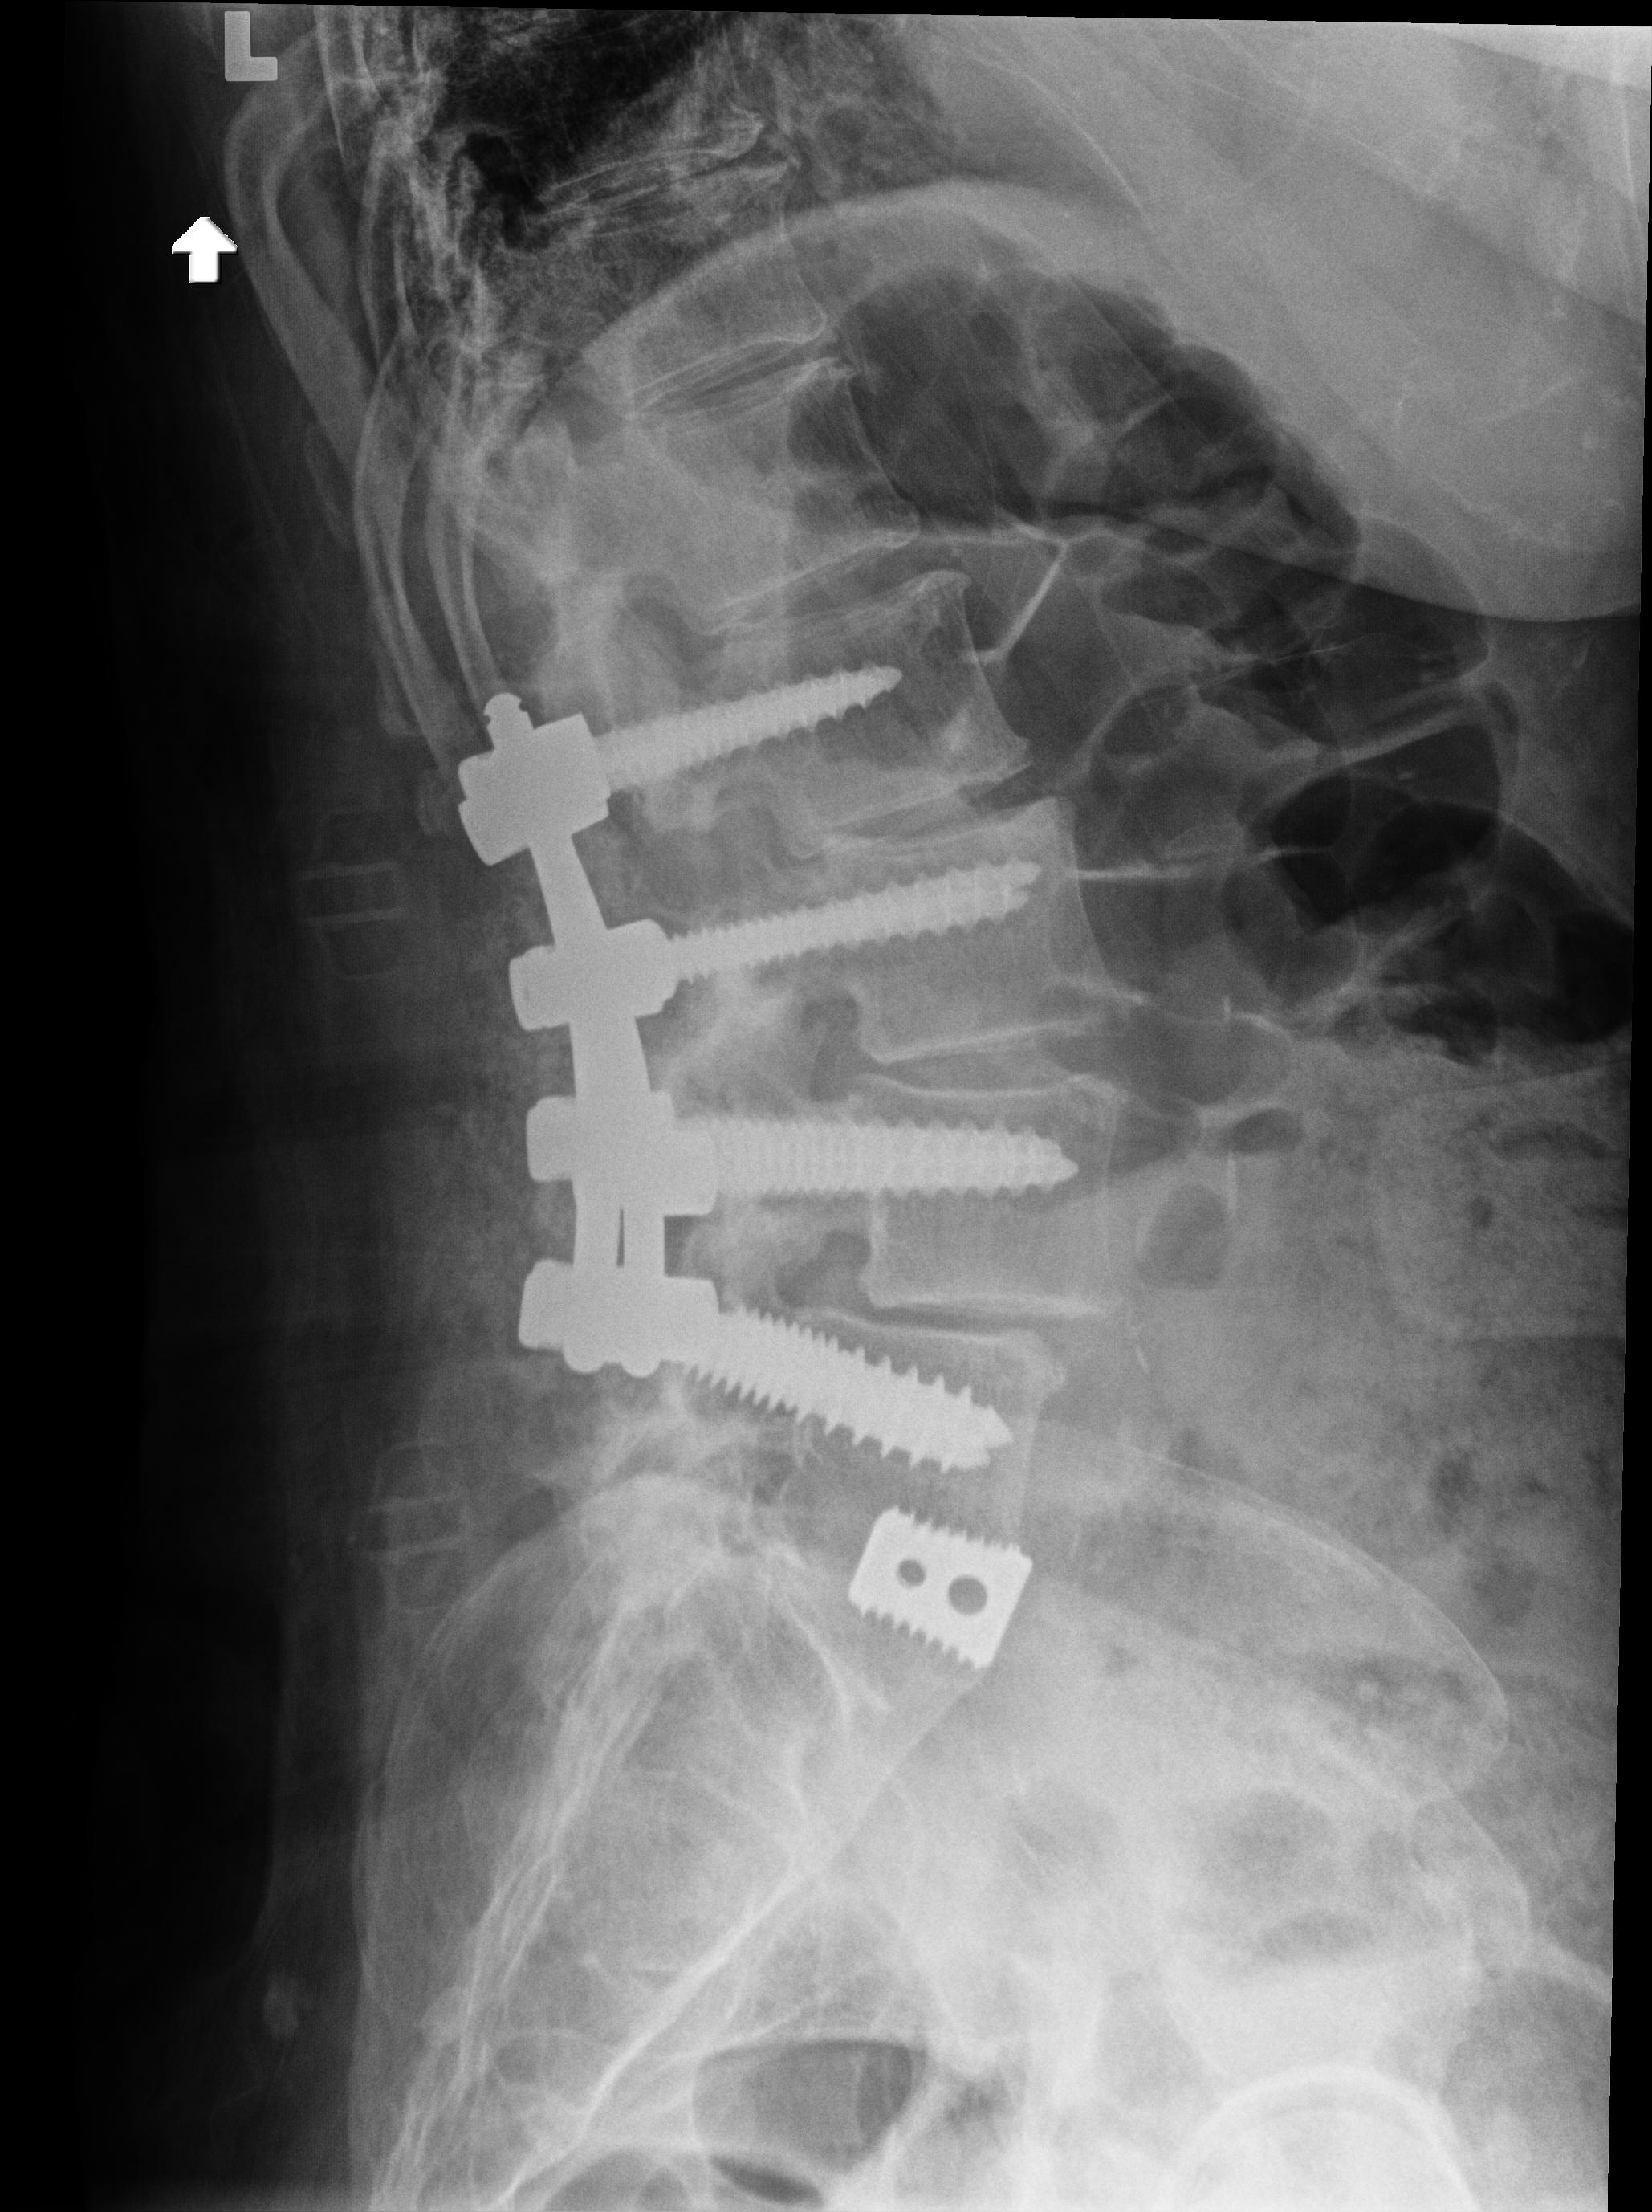
View: LATERAL
Implant manufacturer: medtronic solera